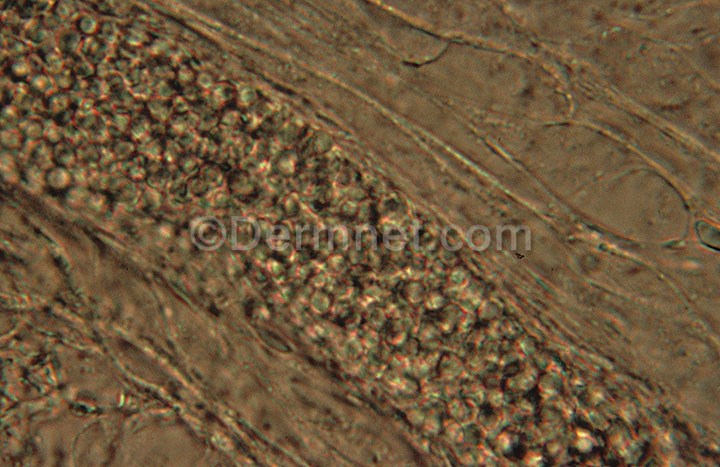
Disease: Tinea Ringworm Candidiasis and other Fungal Infections